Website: macys
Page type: billing-address
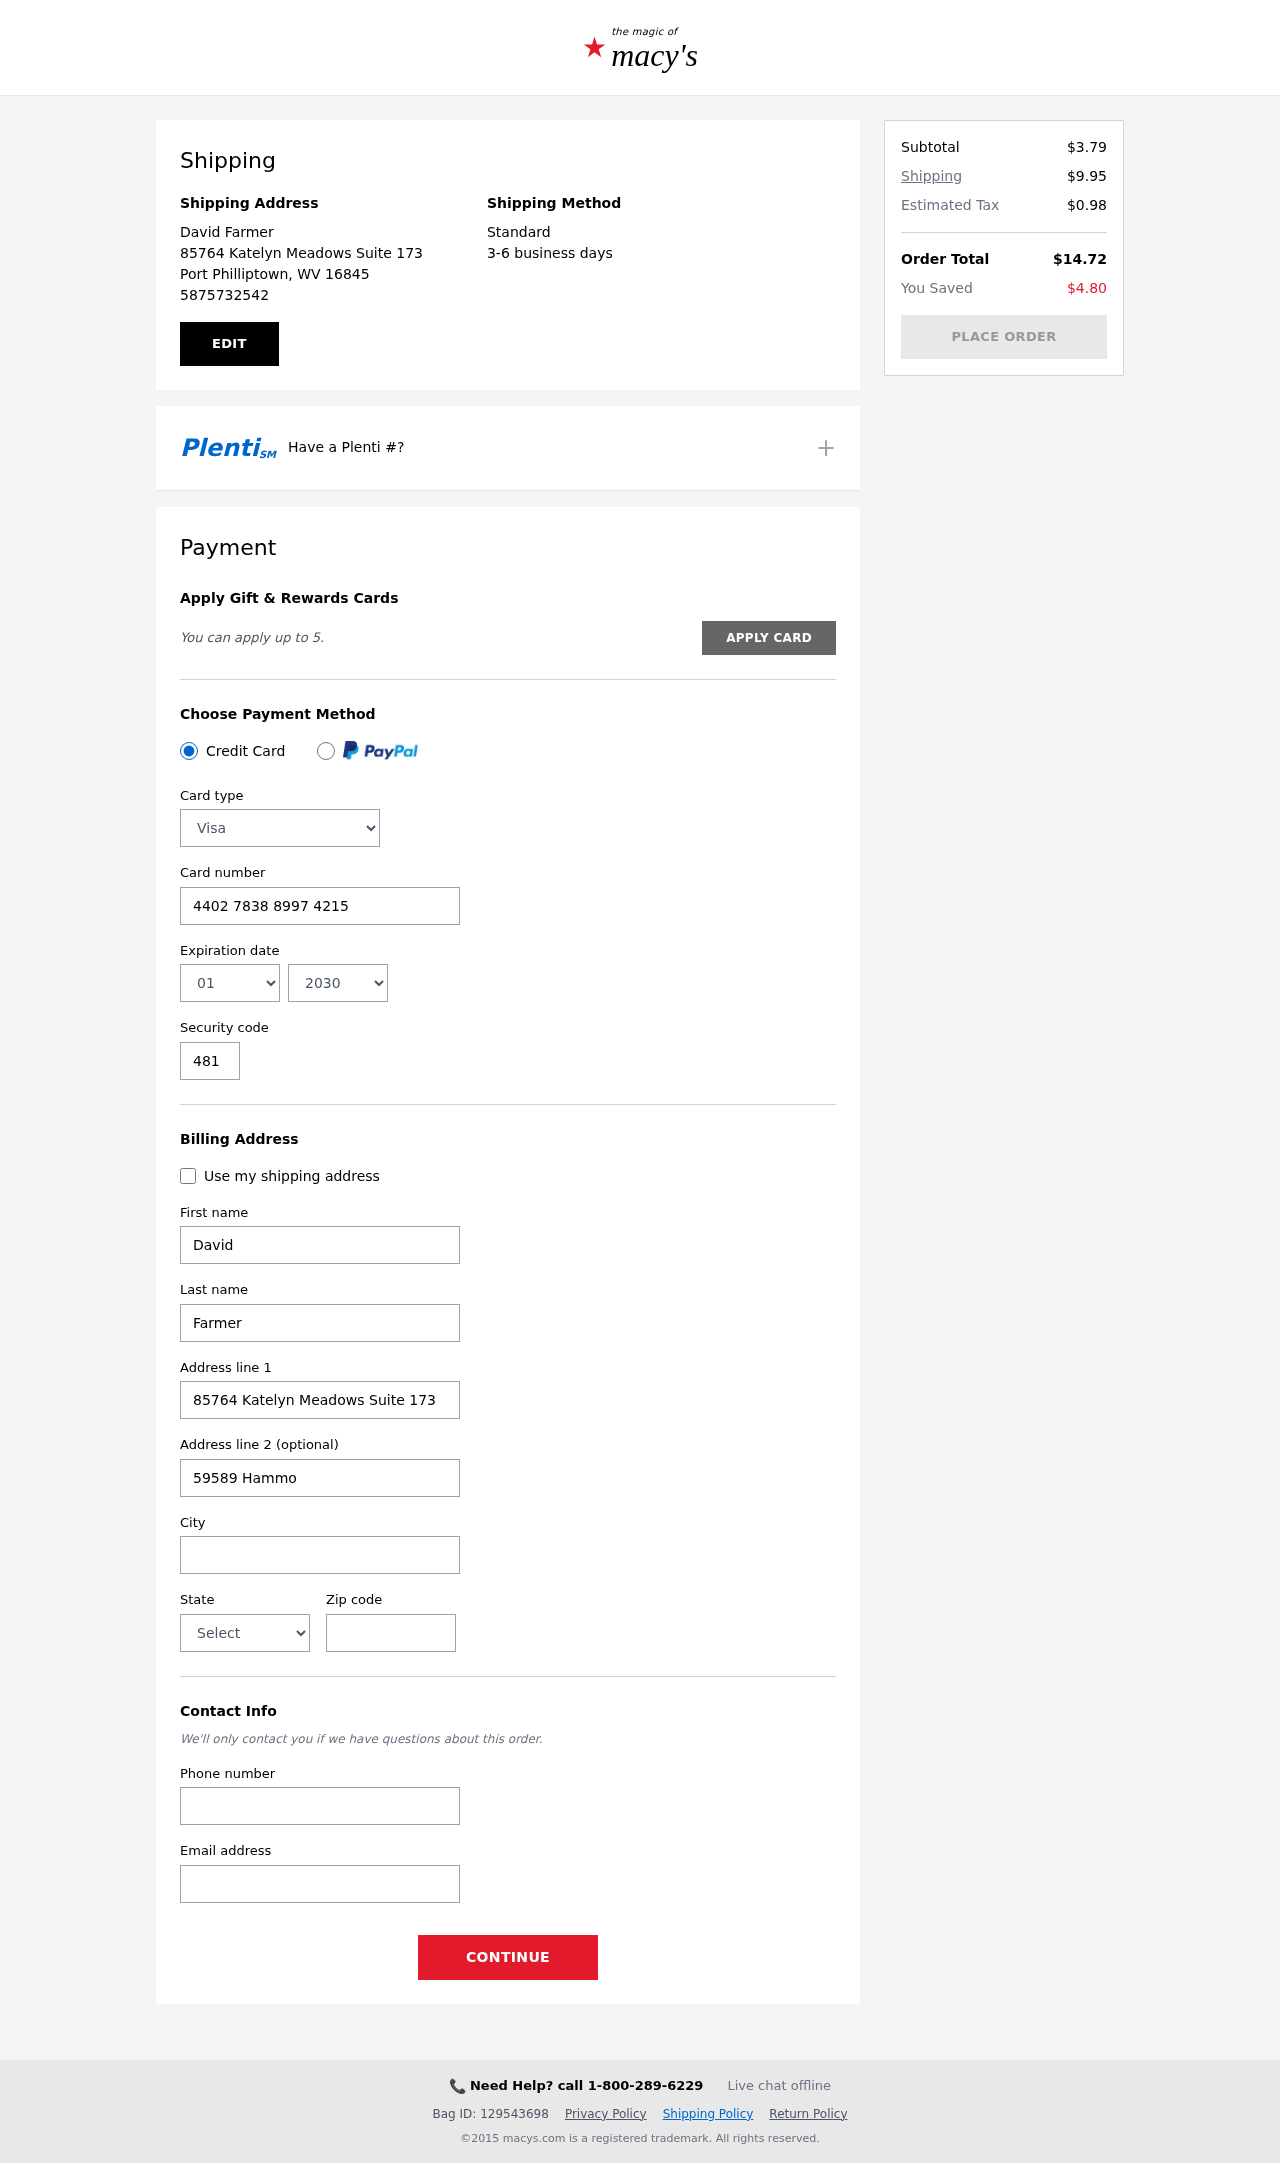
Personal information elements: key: PII_CARD_CVV
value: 481
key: PII_CARD_EXPIRY_MONTH
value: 01
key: PII_CARD_EXPIRY_YEAR
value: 30
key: PII_CARD_NUMBER
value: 4402 7838 8997 4215
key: PII_CARD_TYPE
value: Visa
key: PII_CITY
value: Port Philliptown
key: PII_CITY_STATE_ZIP
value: Port Philliptown, WV 16845
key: PII_EMAIL
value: davidfarmer@hotmail.com
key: PII_FIRSTNAME
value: David
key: PII_FULLNAME
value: David Farmer
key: PII_LASTNAME
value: Farmer
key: PII_PHONE
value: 5875732542
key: PII_POSTCODE
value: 16845
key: PII_STATE
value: West Virginia
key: PII_STREET
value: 85764 Katelyn Meadows Suite 173
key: PII_STREET2
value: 59589 Hammond Gardens
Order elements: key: ORDER_SUBTOTAL
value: $3.79
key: ORDER_SHIPPING_COST
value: $9.95
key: ORDER_TAX
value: $0.98
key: ORDER_TOTAL
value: $14.72
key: ORDER_SAVINGS
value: $4.80